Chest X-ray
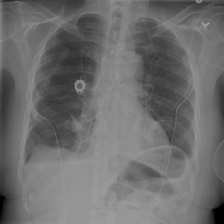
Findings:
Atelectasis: negative
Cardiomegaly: negative
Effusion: negative
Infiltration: negative
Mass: negative
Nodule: negative
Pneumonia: negative
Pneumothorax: negative
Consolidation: negative
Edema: negative
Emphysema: negative
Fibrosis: negative
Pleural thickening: negative
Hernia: negative